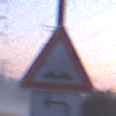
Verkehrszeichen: UnebeneFahrbahn
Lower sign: RichtungsangabeDurchPfeile2
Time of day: SunriseSunset
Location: Outdoor (Nature)
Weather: Clear
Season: NotSpecified
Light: Natural